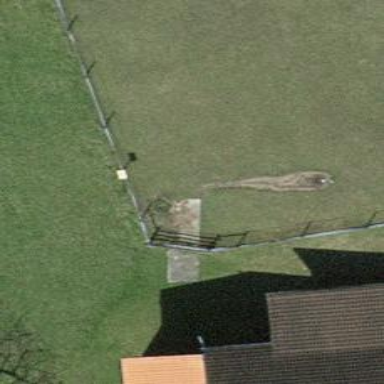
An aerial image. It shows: Gate.